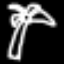
Label: palm tree